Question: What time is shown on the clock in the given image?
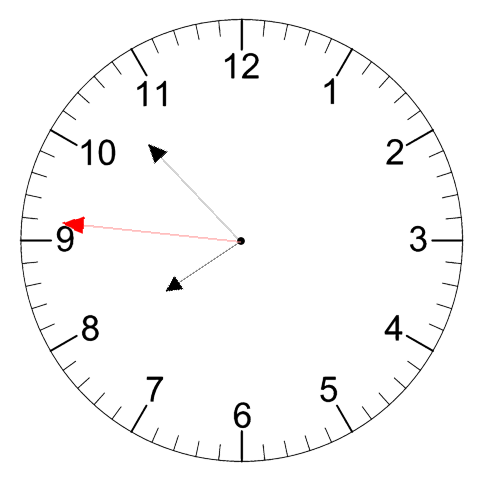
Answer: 07:52:46